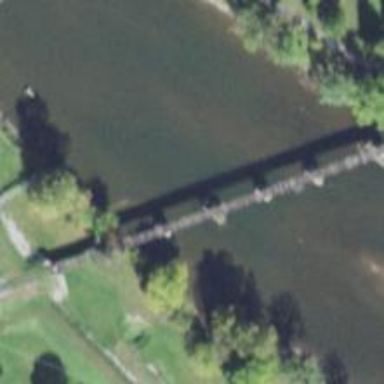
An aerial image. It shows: Pier supporting bridge.